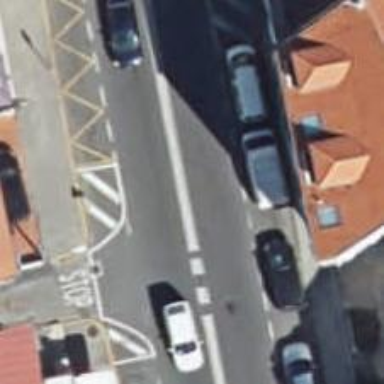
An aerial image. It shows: Residential road with asphalt surface.